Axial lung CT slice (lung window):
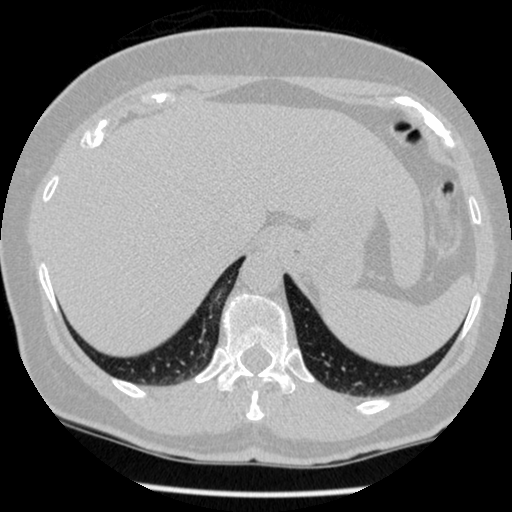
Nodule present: no